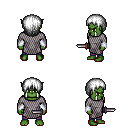
a pixel art fantasy rpg character, male body template, orc, green skin, chain mail, magenta pants, white plain hairstyle, white cloth bracers, dagger, four views (front, back, left, right), 2x2 character sprite sheet, small pixel art, hard edges, no anti-aliasing